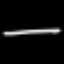
Label: line